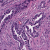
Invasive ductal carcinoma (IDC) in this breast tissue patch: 1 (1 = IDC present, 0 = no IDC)